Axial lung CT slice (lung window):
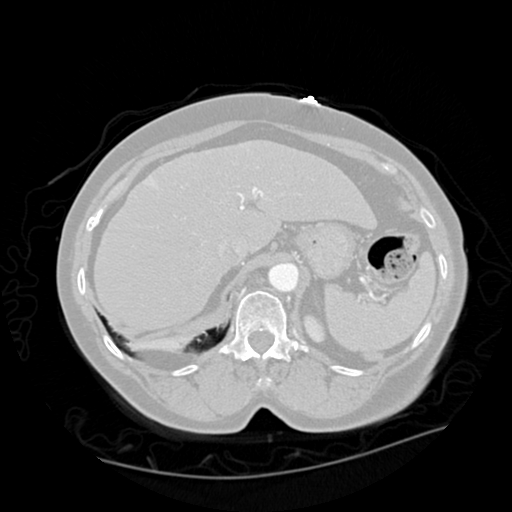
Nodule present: no